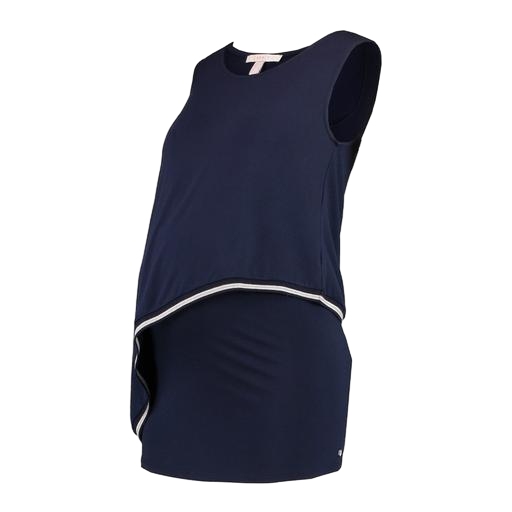
blue wesley maternity tank, blue maternity/nursing top, blue two-tone layered tank top, white background